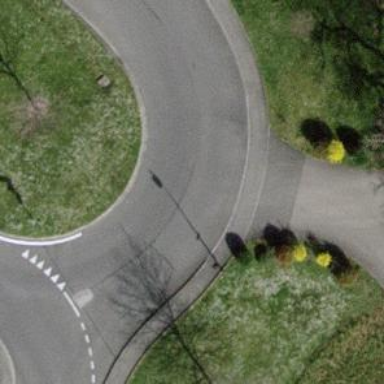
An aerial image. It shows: Residential road.